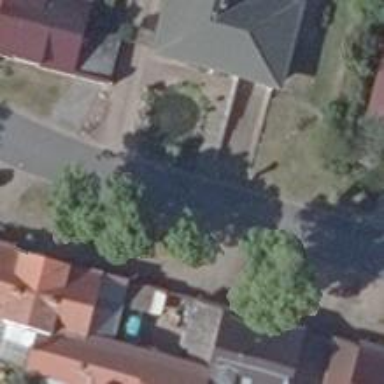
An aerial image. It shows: Residential road with asphalt surface and sidewalk on the left side.